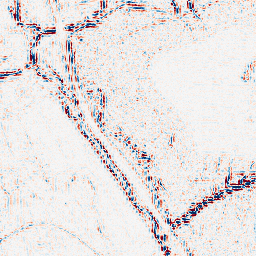
Category: wavelet
Decomposition family: wavelet_reverse_biorthogonal
Decomposition parameters: wavelet: rbio1.3
level: 2
Upsampling method: bicubic
Upsampling parameters: scale: 2
Upsampling scale: 2